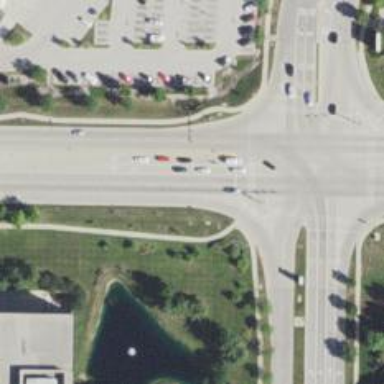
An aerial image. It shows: Footway located on traffic island.